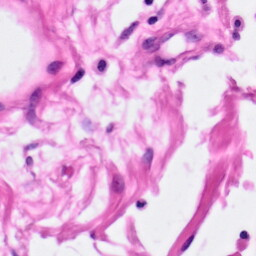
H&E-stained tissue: Pancreatic